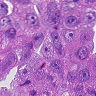
Metastatic tissue present: yes